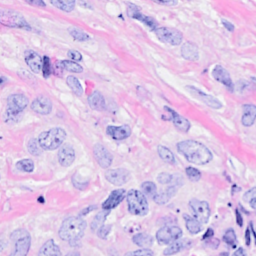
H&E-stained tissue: Breast